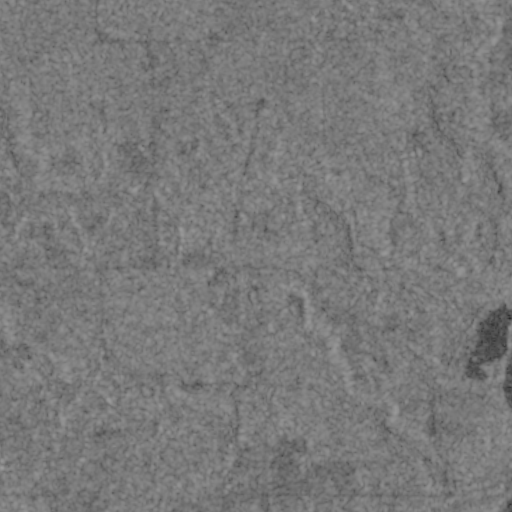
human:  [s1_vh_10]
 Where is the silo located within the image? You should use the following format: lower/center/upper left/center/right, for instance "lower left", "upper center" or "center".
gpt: The silo is located in the lower left of the image.
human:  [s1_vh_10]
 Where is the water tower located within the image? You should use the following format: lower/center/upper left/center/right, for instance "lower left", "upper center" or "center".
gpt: The water tower is located in the lower left of the image.
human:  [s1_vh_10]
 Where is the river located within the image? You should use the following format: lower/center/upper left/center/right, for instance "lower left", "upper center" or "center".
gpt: The river is located in the right of the image.
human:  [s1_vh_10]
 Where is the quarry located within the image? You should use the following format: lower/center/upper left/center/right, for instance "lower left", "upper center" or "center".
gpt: There is no quarry in the image.

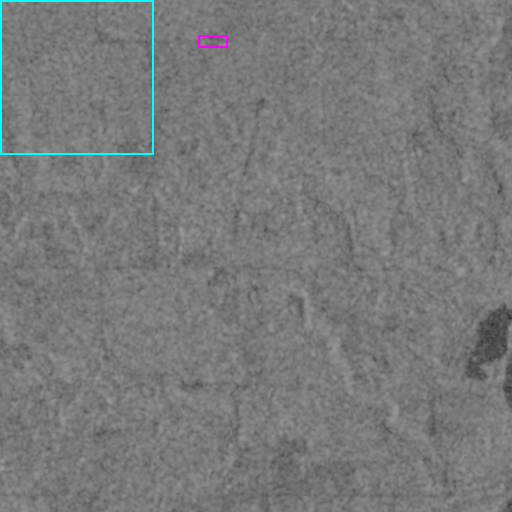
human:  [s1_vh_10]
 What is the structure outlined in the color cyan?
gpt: The structure outlined in cyan is a crop field.
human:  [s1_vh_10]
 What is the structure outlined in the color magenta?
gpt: The structure outlined in magenta is a park.
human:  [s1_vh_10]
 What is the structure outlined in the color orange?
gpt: There is no orange outline.